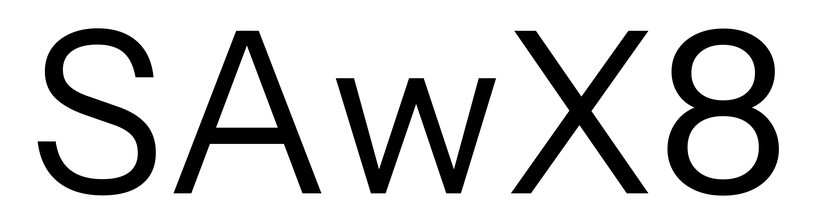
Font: InstrumentSans_Regular